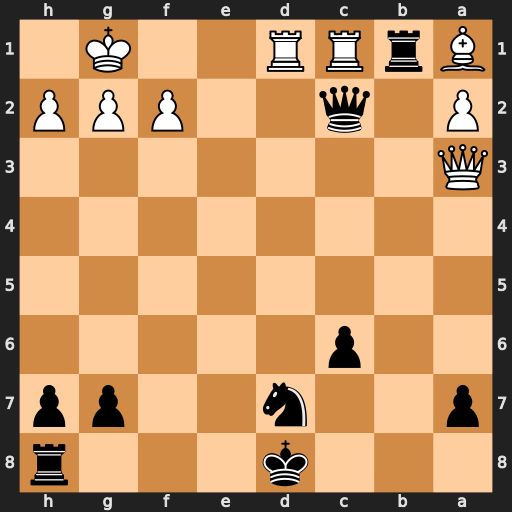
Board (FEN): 3k3r/p2n2pp/2p5/8/8/Q7/P1q2PPP/BrRR2K1
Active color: b
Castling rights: -
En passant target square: -
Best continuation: Qxd1+ Rxd1 Rxd1#